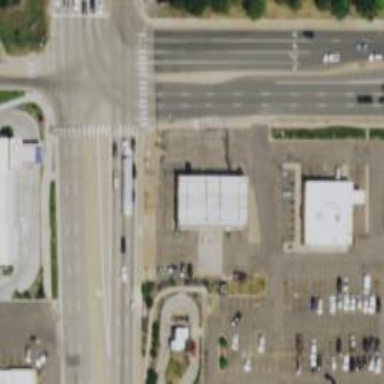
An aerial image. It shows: Convenience shop.